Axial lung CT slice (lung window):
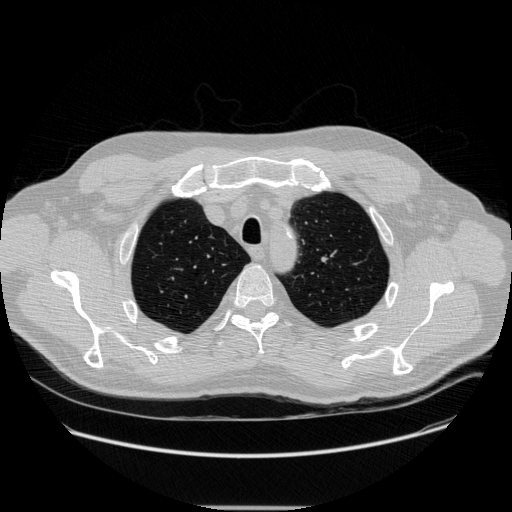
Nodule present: no